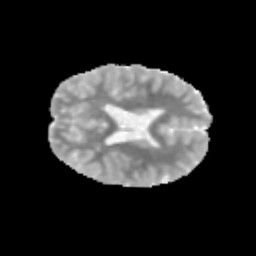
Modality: MD
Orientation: axial
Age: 10
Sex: male
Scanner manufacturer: siemens
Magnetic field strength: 3 T
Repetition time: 3.8 s
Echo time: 0.07 s